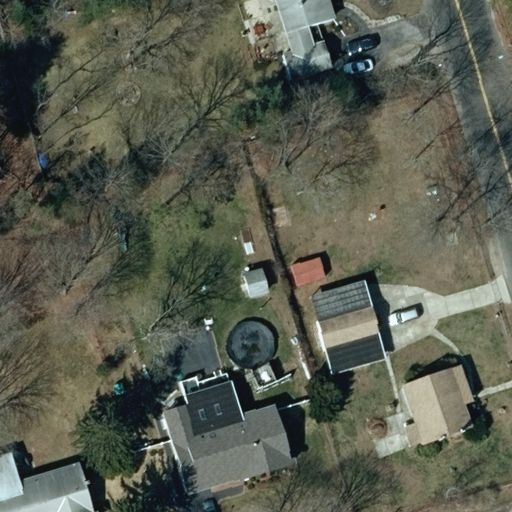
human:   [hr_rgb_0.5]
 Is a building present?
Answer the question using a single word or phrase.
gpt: yes

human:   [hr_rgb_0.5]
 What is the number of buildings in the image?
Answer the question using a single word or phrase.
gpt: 7

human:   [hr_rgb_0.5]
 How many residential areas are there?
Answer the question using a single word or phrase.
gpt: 1

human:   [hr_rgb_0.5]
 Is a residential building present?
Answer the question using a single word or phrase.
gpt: yes

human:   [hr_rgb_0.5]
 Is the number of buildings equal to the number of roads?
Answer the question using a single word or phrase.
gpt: no

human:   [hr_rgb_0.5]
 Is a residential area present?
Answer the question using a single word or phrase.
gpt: yes

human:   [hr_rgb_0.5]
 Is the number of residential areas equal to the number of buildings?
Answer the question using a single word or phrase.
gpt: no

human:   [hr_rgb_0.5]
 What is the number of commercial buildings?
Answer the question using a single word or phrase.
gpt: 0

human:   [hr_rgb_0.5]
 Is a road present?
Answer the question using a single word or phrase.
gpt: yes

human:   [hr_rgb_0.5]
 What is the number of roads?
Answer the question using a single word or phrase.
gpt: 1

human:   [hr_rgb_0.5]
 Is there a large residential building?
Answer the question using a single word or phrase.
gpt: no

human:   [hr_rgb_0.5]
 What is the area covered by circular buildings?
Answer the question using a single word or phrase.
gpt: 0m2

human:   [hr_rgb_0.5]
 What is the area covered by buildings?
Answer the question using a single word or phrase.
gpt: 1137m2

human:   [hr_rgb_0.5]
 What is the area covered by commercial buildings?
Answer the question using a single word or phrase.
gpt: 0m2

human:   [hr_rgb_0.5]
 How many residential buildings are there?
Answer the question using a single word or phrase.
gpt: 5

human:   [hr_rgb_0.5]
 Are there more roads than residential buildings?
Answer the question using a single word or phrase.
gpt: no

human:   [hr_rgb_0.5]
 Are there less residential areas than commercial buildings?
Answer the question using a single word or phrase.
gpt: no

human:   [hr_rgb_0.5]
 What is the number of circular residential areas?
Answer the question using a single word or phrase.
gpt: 0

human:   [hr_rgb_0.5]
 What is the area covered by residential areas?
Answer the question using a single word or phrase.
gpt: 10621m2

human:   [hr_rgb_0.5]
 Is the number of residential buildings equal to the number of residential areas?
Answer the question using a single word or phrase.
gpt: no

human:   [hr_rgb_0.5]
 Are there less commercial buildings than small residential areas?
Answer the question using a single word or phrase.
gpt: no

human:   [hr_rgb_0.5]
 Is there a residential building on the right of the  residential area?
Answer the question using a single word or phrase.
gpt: no

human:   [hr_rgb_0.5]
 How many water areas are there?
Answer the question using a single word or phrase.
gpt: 0

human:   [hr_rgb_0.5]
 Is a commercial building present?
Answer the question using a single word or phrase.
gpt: no

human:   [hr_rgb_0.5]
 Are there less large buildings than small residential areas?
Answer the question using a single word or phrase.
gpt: no

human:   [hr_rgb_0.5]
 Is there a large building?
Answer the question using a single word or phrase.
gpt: no

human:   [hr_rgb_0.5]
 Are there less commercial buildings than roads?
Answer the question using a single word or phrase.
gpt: yes

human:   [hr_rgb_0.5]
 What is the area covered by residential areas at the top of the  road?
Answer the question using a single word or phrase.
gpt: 10621m2

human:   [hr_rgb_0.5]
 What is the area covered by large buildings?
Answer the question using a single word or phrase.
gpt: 0m2

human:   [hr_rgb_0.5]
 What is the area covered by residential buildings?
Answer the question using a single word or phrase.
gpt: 1087m2

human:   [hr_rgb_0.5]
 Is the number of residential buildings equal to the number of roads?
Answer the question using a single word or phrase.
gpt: no

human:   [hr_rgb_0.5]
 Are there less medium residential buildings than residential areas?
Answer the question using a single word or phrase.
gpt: no

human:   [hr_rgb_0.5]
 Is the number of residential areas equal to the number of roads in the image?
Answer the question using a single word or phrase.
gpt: yes

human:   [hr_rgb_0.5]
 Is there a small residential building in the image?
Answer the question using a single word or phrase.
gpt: no

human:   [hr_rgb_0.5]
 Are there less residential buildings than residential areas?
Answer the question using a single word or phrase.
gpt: no

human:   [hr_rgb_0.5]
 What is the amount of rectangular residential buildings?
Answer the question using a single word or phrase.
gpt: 2

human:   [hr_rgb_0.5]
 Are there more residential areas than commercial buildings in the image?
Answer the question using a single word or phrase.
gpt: yes

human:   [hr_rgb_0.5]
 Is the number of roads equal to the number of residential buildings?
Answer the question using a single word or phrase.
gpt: no

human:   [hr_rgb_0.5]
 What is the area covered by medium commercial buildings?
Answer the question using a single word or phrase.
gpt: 0m2

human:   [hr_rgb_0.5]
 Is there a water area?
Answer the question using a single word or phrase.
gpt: no

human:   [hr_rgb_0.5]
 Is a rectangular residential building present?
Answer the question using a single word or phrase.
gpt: yes

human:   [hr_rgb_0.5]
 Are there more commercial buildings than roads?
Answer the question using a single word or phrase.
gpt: no

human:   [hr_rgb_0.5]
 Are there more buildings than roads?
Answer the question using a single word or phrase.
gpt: yes

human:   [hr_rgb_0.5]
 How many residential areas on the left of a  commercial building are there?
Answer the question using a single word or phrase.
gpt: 0

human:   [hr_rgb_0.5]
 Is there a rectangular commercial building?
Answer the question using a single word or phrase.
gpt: no

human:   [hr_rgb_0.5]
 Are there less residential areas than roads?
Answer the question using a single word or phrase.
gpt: no

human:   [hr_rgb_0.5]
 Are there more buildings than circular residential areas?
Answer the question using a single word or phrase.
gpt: yes

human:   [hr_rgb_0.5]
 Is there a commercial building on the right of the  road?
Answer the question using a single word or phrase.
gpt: no

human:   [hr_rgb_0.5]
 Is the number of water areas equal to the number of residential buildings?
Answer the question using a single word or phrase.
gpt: no

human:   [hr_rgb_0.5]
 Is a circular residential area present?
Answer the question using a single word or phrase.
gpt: no

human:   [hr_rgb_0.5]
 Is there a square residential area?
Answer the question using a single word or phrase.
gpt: no

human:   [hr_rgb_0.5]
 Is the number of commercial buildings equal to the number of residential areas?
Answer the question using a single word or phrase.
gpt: no

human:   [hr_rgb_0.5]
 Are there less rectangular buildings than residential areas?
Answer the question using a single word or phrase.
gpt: no

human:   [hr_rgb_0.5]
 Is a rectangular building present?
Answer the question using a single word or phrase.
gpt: yes

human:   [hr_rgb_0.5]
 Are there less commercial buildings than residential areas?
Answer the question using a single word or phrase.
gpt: yes

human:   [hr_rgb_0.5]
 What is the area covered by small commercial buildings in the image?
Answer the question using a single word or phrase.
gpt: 0m2

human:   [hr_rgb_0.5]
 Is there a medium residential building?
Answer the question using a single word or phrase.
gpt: yes

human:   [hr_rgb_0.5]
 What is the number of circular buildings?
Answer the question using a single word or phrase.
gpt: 0

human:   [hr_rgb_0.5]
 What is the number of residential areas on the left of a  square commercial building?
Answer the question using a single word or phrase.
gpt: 0

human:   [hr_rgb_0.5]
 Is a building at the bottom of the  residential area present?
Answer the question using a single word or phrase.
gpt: yes

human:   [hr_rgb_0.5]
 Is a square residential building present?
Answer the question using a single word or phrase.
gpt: no

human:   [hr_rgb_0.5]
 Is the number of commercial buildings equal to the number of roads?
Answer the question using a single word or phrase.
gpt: no

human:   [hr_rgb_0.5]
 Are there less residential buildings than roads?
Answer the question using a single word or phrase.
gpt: no

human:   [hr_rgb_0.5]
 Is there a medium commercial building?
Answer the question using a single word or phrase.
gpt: no